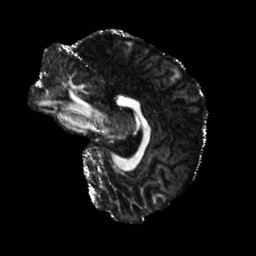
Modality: FA
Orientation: sagittal
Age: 24
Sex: female
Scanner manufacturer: siemens
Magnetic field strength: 6.98 T
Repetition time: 7.776 s
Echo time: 0.076 s